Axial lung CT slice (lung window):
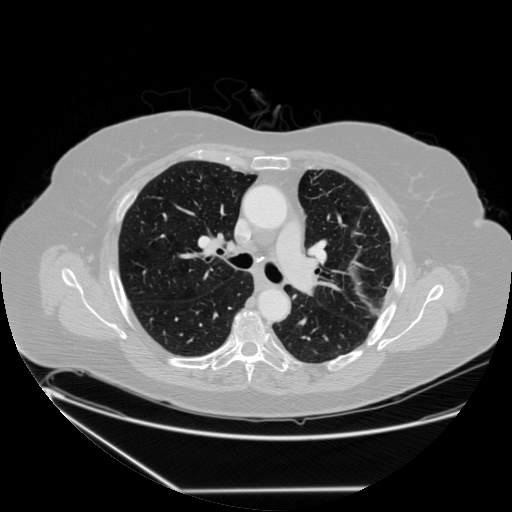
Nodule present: no